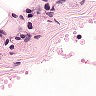
Metastatic tissue present: yes